Question: I'm using Cocos2d iPhone with Box2D to create a basic physics engine.
Occasionally the user is required to drag around a small box2D object.
Creation of touchjoints on small objects is a bit hit and miss, with the game engine seeing it as a tap on blank space as often as actually creating the appropriate touchjoint. In practice this means the user is constantly mashing their fingers against the screen in vain attempts to move a stubborn object. I want the game to select small objects easily without this 'hit and miss' effect.

I could create the small objects with larger sensors around them, but this is not ideal because objects above a certain size (around 40px diameter) don't need this extra layer of complexity; and the small objects are simply the big objects scaled down to size.
What are some strategies I could use to allow the user experience to be better when moving small objects?
Here's the AABB code in ccTouchBegan:
'''
b2Vec2 locationWorld = b2Vec2(touchLocation.x/PTM_RATIO, touchLocation.y/PTM_RATIO);
b2AABB aabb;
b2Vec2 delta = b2Vec2(1.0/PTM_RATIO, 1.0/PTM_RATIO);
//Changing the 1.0 here to a larger value doesn't make any noticeable difference.
aabb.lowerBound = locationWorld - delta;
aabb.upperBound = locationWorld + delta;
SimpleQueryCallback callback(locationWorld);
world->QueryAABB(&callback, aabb);
if(callback.fixtureFound){
//dragging code, updating sprite location etc.
}
'''
SimpleQueryCallback code:
'''
class SimpleQueryCallback : public b2QueryCallback
{
public:
b2Vec2 pointToTest;
b2Fixture * fixtureFound;
SimpleQueryCallback(const b2Vec2& point) {
pointToTest = point;
fixtureFound = NULL;
}
bool ReportFixture(b2Fixture* fixture) {
b2Body* body = fixture->GetBody();
if (body->GetType() == b2_dynamicBody) {
if (fixture->TestPoint(pointToTest)) {
fixtureFound = fixture;
return false;
}
}
return true;
}
};
'''
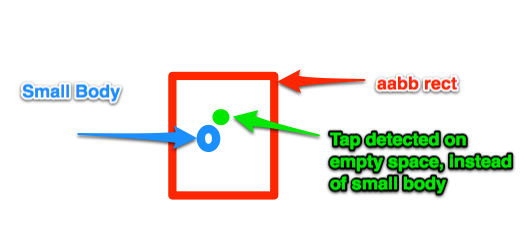
Answer: What I ended up doing - thanks to iforce2d, was change ReportFixture in SimpileQueryCallback to:
'''
bool ReportFixture(b2Fixture* fixture) {
b2Body* body = fixture->GetBody();
if (body->GetType() == b2_dynamicBody) {
//if (fixture->TestPoint(pointToTest)) {
fixtureFound = fixture;
return true;
//}
}
return true;
}
'''
And increase the delta to 10.0/PTM_RATIO.